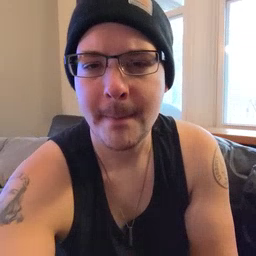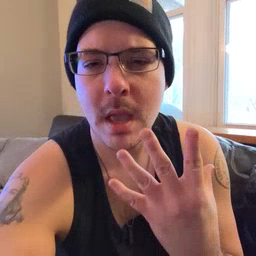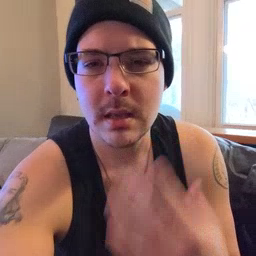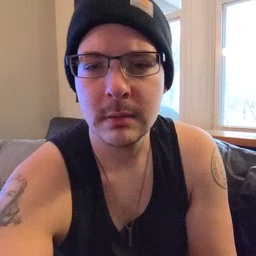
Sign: many